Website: macys
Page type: customer-info-address
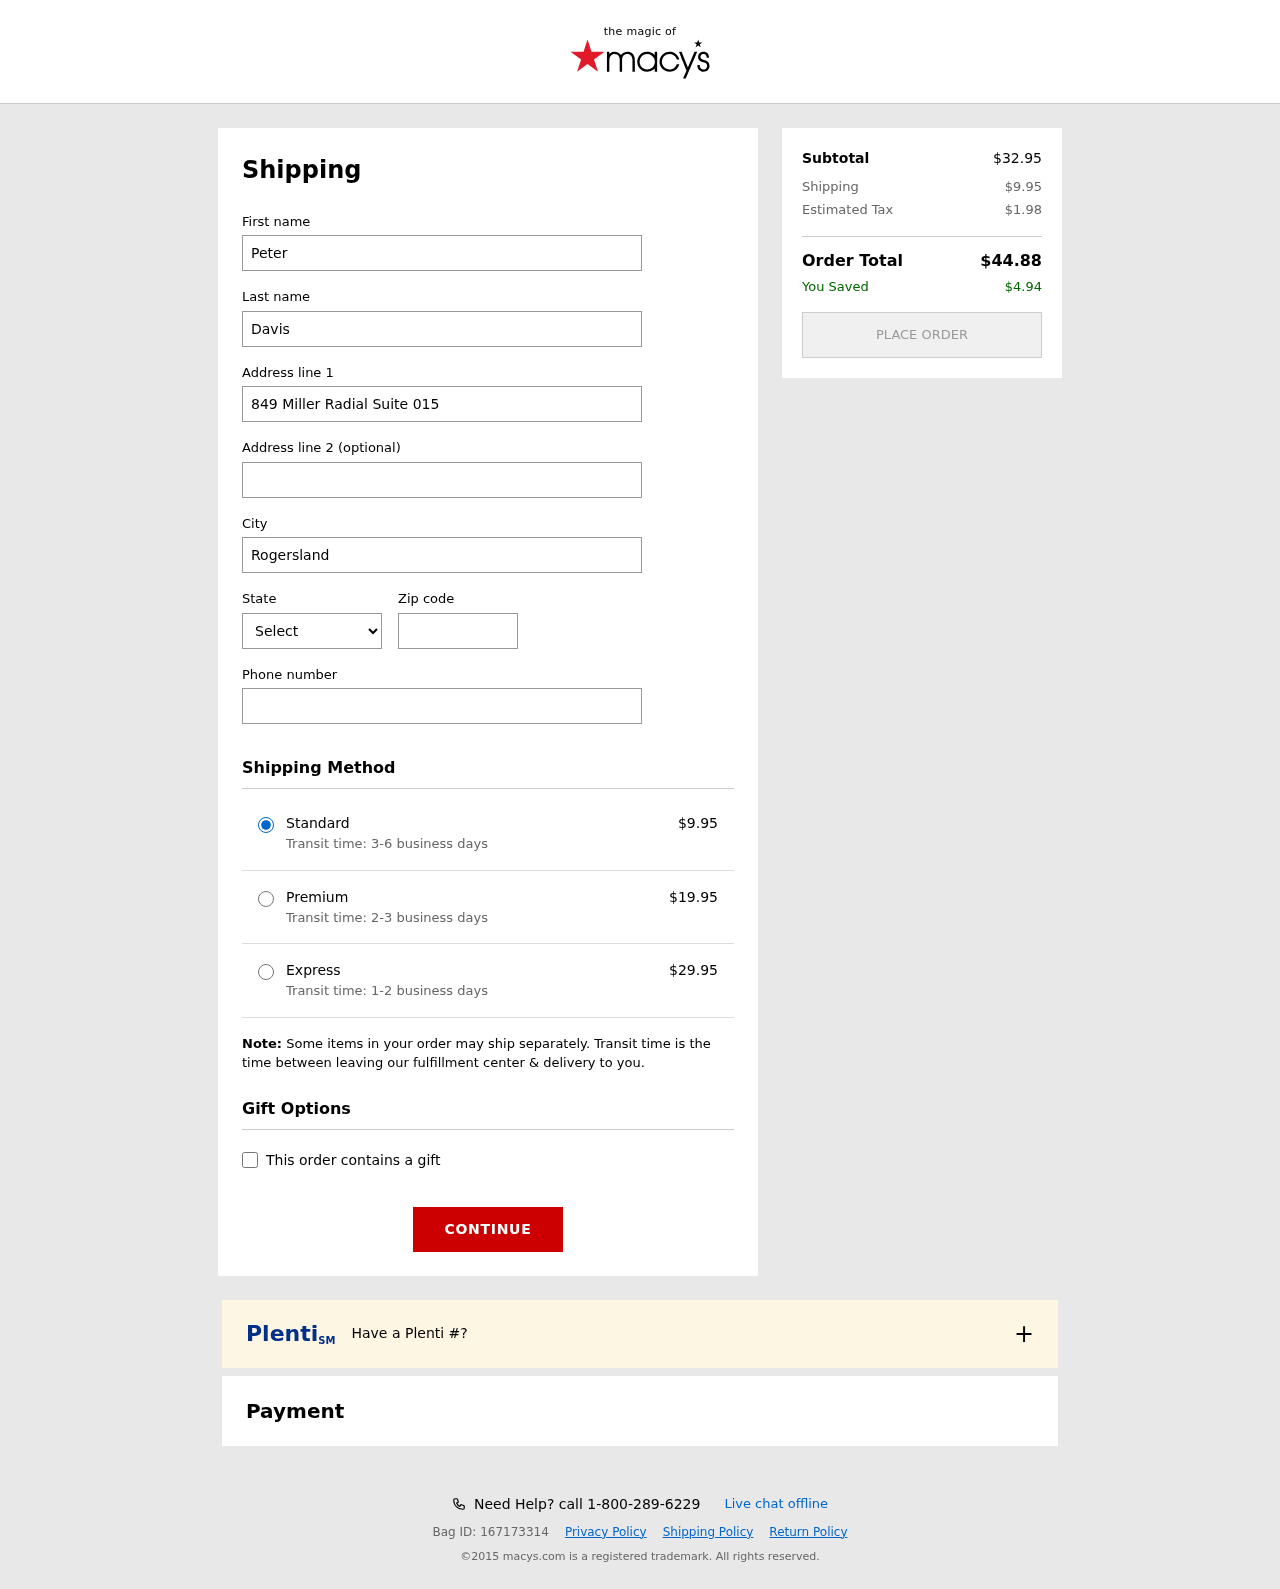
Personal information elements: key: PII_CITY
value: Rogersland
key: PII_FIRSTNAME
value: Peter
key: PII_LASTNAME
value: Davis
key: PII_PHONE
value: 8125178929
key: PII_POSTCODE
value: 85379
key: PII_STATE_ABBR
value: KY
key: PII_STREET
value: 849 Miller Radial Suite 015
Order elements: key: ORDER_SHIPPING_COST
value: $9.95
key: ORDER_SHIPPING_COST_PREMIUM
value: $19.95
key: ORDER_SHIPPING_COST_EXPRESS
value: $29.95
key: ORDER_SUBTOTAL
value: $32.95
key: ORDER_TAX
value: $1.98
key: ORDER_TOTAL
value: $44.88
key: ORDER_SAVINGS
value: $4.94